Question: When trying to implement menus dynamically in a C++ application of mine without resource files with an interface like the one below, I ran into a problem:
'''
Menu menu_main__ = {
Menu("File", {
Menu("Save Configuration", {}),
Menu("Save Configuration As...", {}),
Menu(nullptr, {}),
Menu("Something", {
Menu("Yay!", {})
})
}),
Keybutter::Menu("Help", {
Menu("Contents", {}),
Menu(nullptr, {}),
Menu("About", {}),
})
};
'''
Here's are constructors for Menu-class:
'''
Menu(Menu const& menu_) = default;
Menu(Menu&& menu_) = default;
Menu(std::initializer_list<Menu>&& menus_sub__);
Menu(std::nullptr_t const&, std::initializer_list<Menu>&& menus_sub_);
Menu(std::string&& name_, std::initializer_list<Menu>&& menus_sub_);
'''
Now, I figured the only feasible way to implement menu creation is to use recursion. I ended up using lambda recursion inside my Window-class, like this:
'''
std::vector<Menu> menus;
static unsigned int id_menu_sub = 0;
std::function<void (HMENU const&, std::string const&, std::vector<Menu> const&)> create_menus_sub__;
create_menus_sub__ = <URL> -> void{
if(menu_sub_.empty()){
return;
}
else{
HMENU&& menu_sub__ = CreatePopupMenu();
for(unsigned int i__ = 0; i__ < menu_sub_.size(); ++i__){
if(menu_sub_[i__].menus_sub().empty()){
if(menu_sub_[i__].name.empty()){
AppendMenu(menu_sub__, MF_SEPARATOR, ++id_menu_sub, NULL);
}
else{
AppendMenu(menu_sub__, (menu_sub_[i__].menus_sub().empty()) ? MF_STRING : MF_POPUP | MF_STRING, ++id_menu_sub, menu_sub_[i__].name.c_str());
}
}
else{
create_menus_sub__(menu_, menu_sub_[i__].name, menu_sub_[i__].menus_sub());
}
}
AppendMenu(menu_, MF_POPUP | MF_STRING, reinterpret_cast<UINT>(menu_sub__), name_menu_.c_str());
}
};
for(unsigned int i__ = 0; i__ < menus.size(); ++i__){
HMENU&& menu__ = CreateMenu();
create_menus_sub__(menu__, menus[i__].name, menus[i__].menus_sub());
SetMenu(handle_window, menu__);
}
'''
Turned out it did not work as expected. Here is the result:

"Something", instead of being a menu item in "File", is now in wrong location. This was my attempt to create menus dynamically with a good, but somewhat questionable, C++ interface. How can I one use recursion to make menus recursively? How can my code be fixed? I hope I gave enough information.
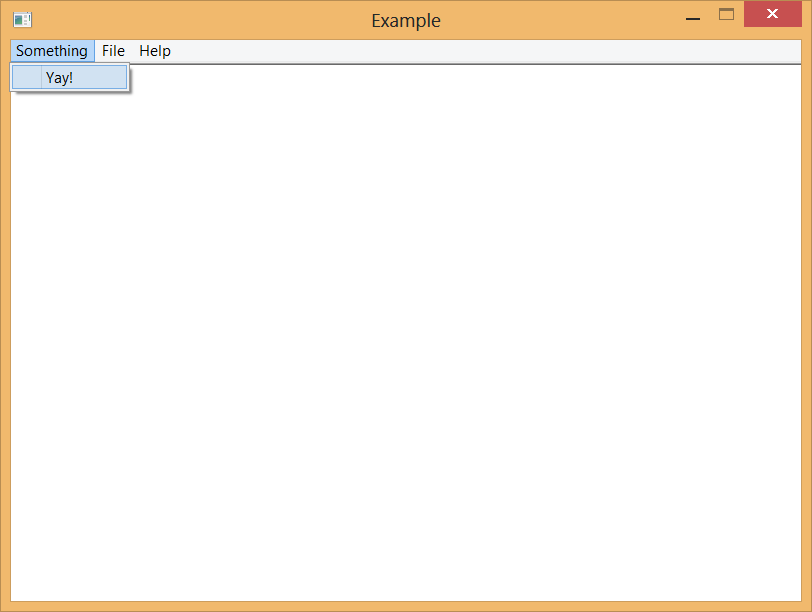
Answer: When you call your lambda recursively, you're passing a pointer to 'menu_' rather than 'menu_sub_', meaning the sub-menu gets added to the top-level rather than the current sub-menu.
Nice use of C++11 features btw! :)